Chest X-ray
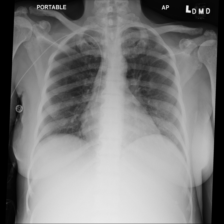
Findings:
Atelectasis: negative
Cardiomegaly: negative
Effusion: negative
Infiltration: negative
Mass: negative
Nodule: negative
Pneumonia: negative
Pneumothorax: negative
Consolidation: negative
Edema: negative
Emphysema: negative
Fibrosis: negative
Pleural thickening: negative
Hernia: negative